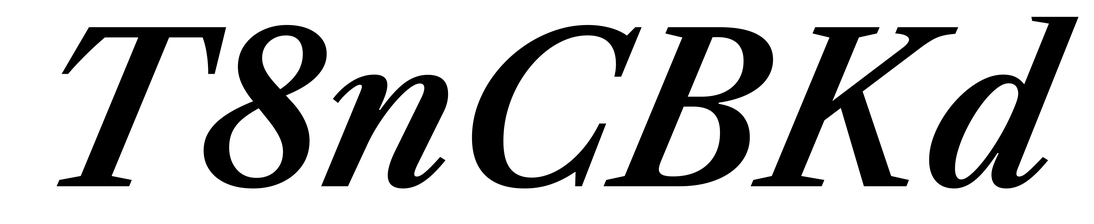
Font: LibreCaslonText-Italic_SemiBold_Italic